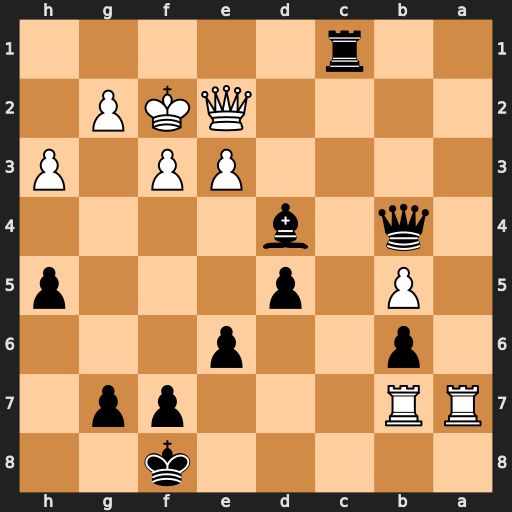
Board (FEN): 5k2/RR3pp1/1p2p3/1P1p3p/1q1b4/4PP1P/4QKP1/2r5
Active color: b
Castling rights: -
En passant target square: -
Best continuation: Bxe3+ Qxe3 Qh4+ g3 Rc2+ Qd2 Rxd2+ Ke1 Qxg3+